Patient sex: F
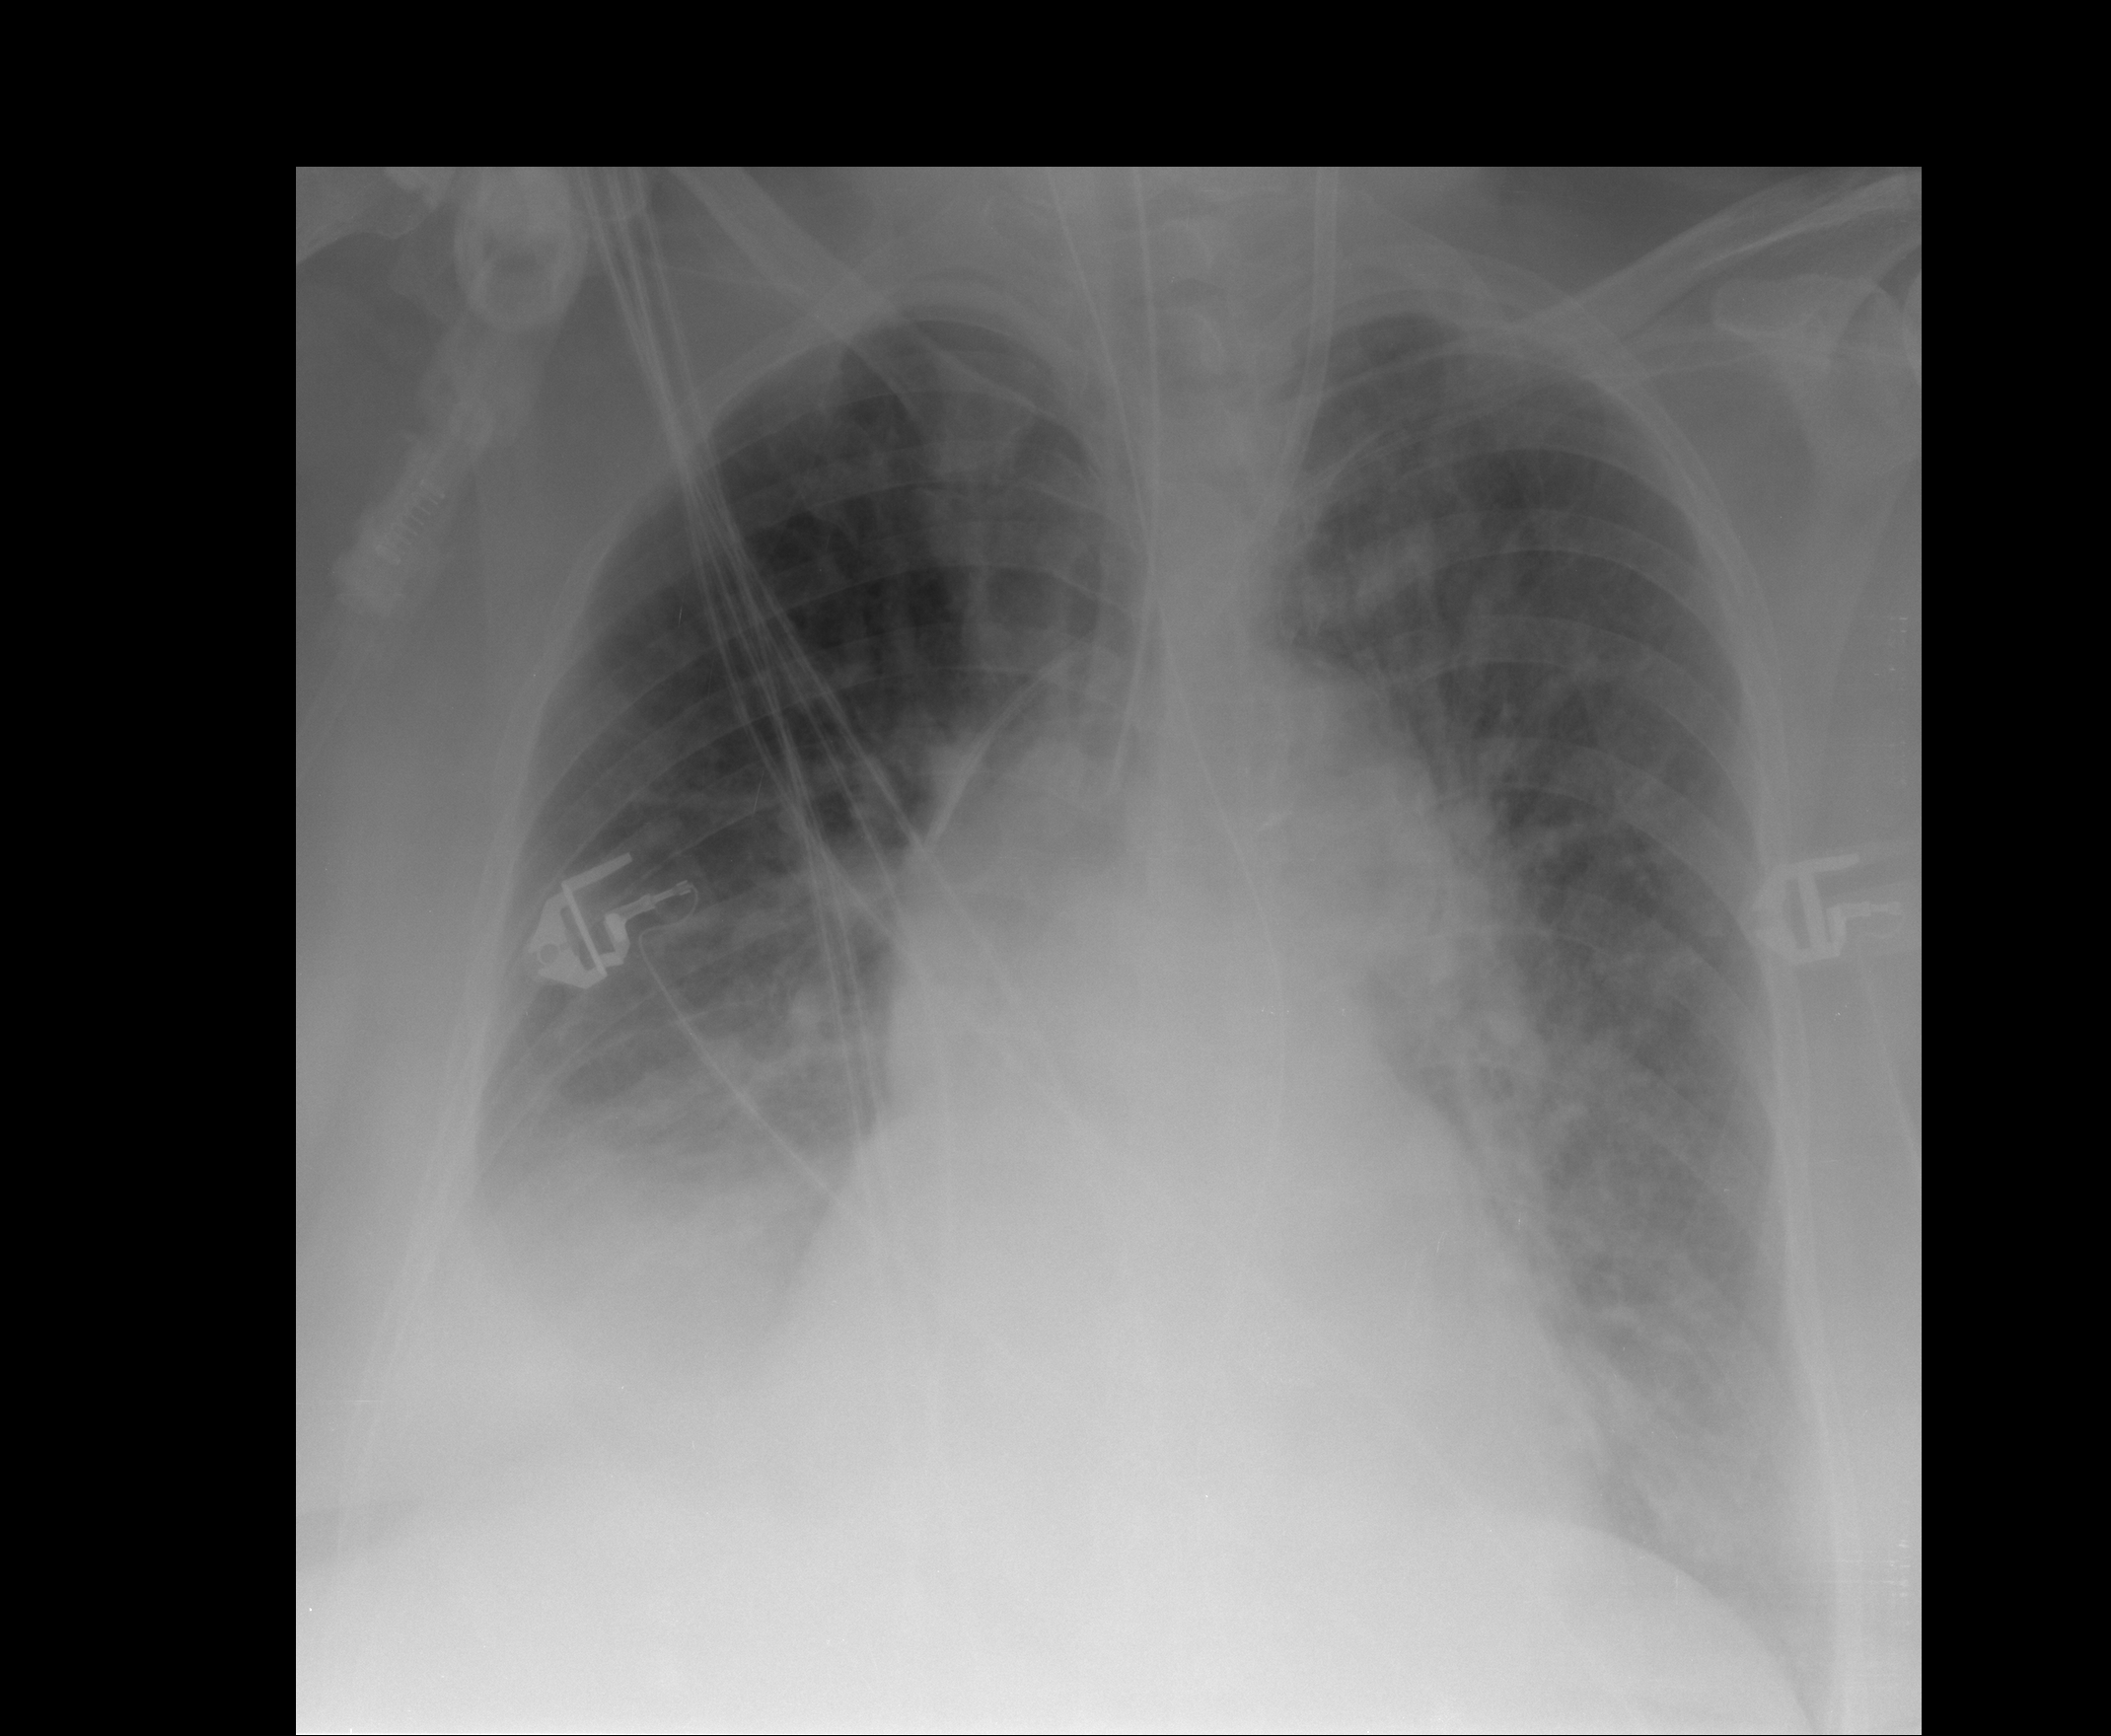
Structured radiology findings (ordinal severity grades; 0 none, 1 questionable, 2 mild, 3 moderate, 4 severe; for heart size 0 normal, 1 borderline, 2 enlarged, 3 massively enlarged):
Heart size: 2
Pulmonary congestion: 2
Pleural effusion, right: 2
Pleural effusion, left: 1
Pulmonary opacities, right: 2
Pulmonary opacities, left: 2
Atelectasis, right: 2
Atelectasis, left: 2